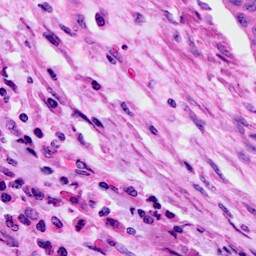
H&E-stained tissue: Cervix